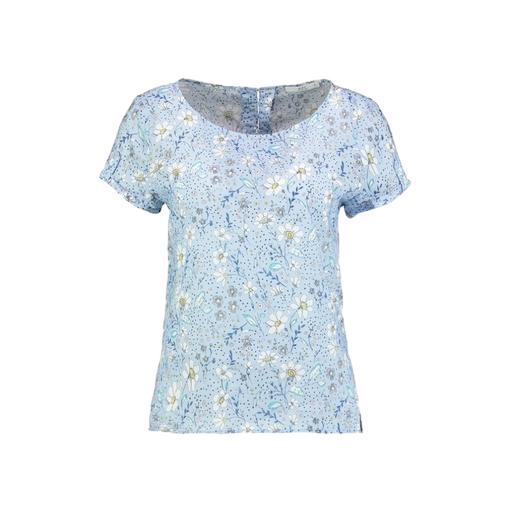
blue printed contrast t-shirt only macy, multicolor floral-print t-shirt only macy, blue plus size printed t-shirt only macy, white background